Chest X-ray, AP view. Patient: 49 years old, sex F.
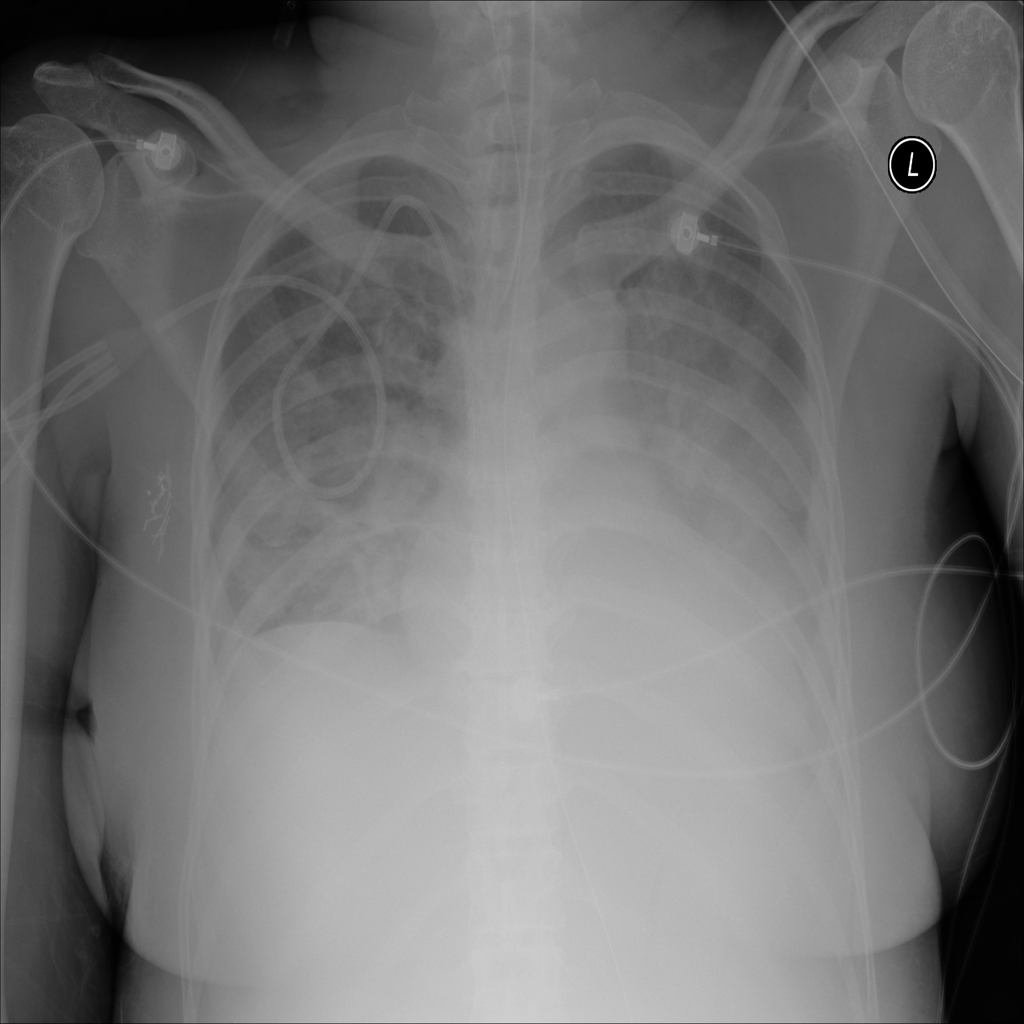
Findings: Infiltration